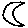
Label: moon